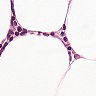
Metastatic tissue present: no